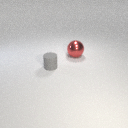
small gray rubber cylinder to the left of large red metal sphere